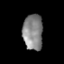
Tissue: lung
Cell type: Epithelial cells
Senescence score: 0.188
Nuclear area (px): 700
Mean DAPI intensity: 133.783